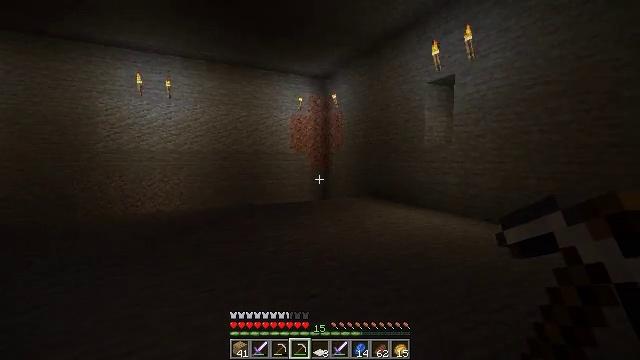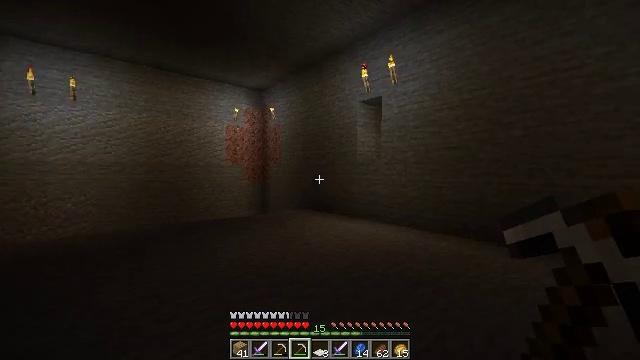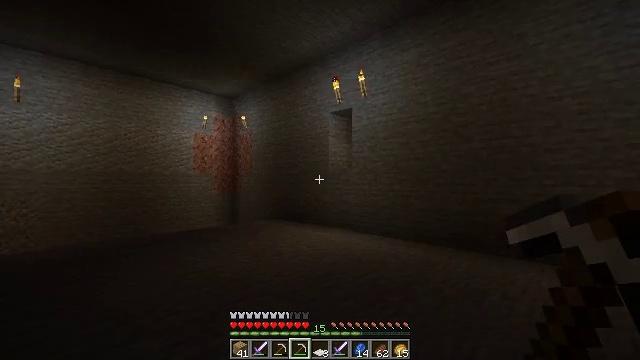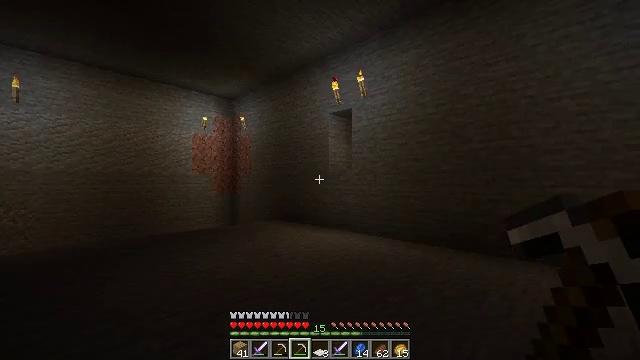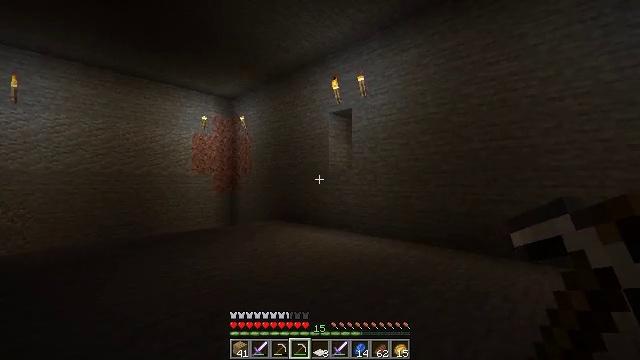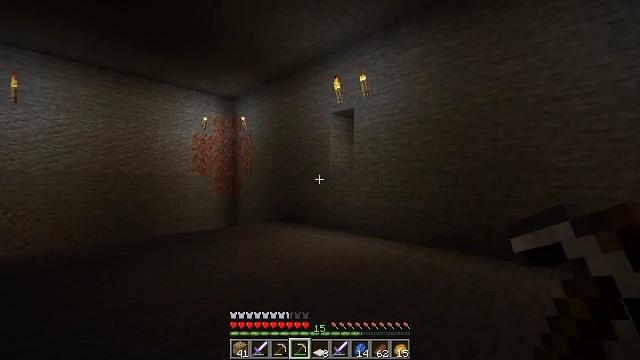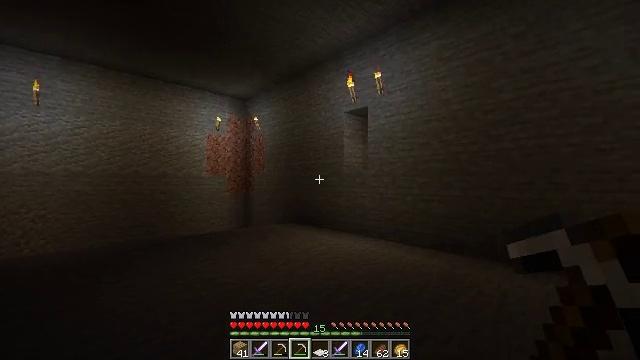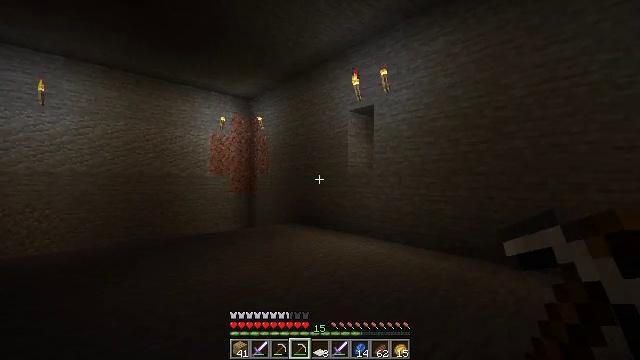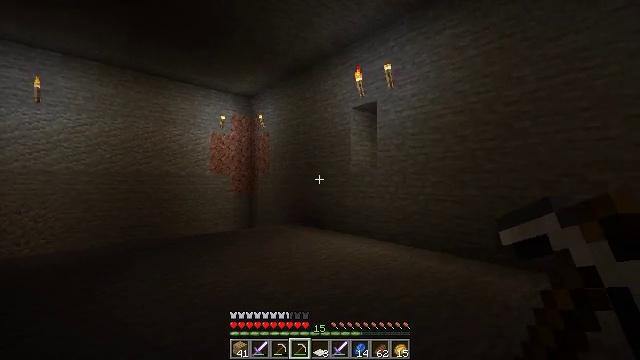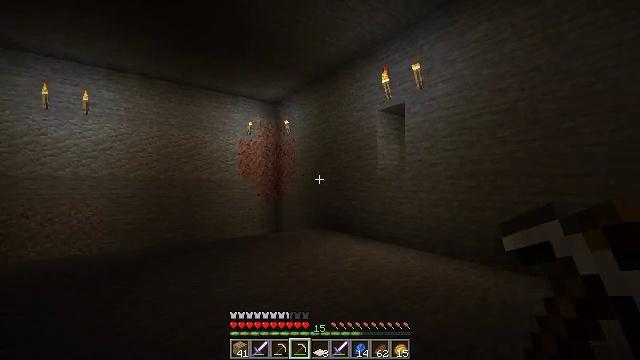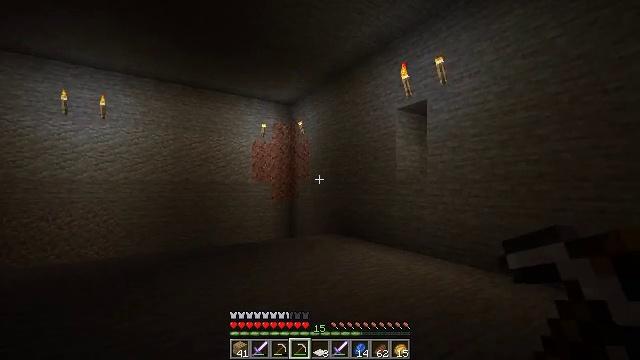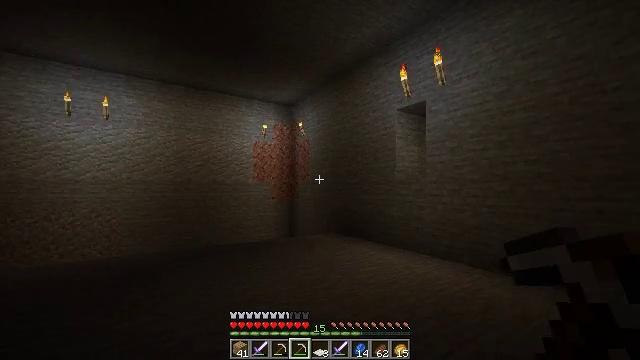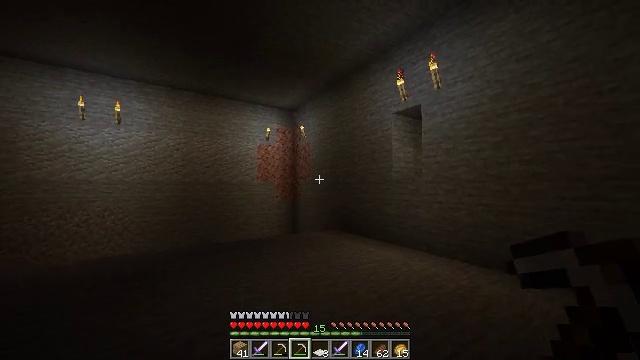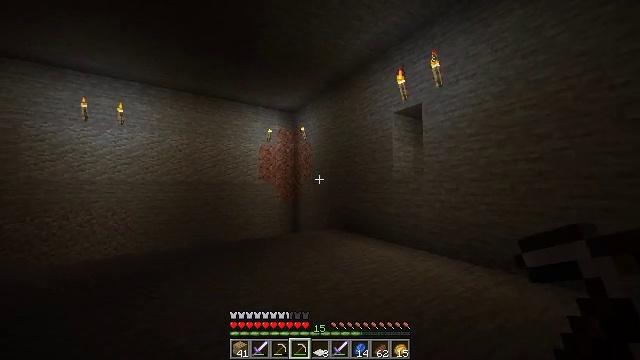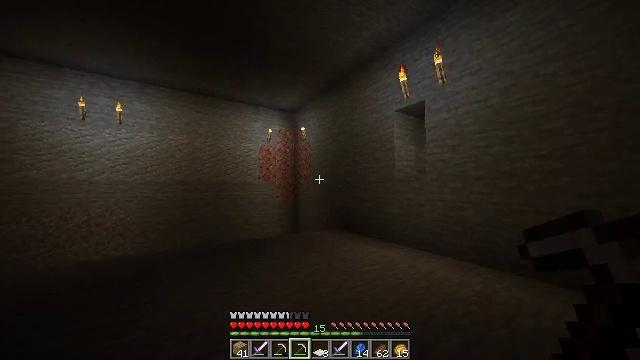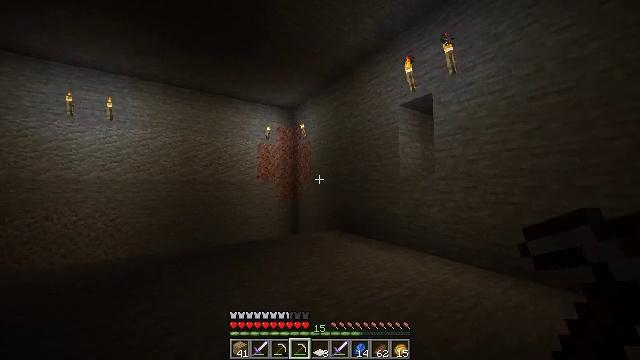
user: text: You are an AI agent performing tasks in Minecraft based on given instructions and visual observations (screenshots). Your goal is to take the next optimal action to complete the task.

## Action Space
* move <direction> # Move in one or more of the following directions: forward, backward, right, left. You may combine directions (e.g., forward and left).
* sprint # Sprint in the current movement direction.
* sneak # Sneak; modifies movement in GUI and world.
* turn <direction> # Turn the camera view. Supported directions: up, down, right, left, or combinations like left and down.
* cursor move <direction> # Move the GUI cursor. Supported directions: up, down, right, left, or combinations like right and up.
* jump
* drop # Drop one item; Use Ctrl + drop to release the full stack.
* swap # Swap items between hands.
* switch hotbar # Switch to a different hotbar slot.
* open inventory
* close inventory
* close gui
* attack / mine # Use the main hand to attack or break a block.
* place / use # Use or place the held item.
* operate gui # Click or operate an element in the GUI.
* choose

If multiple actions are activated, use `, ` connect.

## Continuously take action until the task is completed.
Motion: motion action
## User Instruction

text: Get a jungle sapling for replanting.
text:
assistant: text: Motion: turn right and up
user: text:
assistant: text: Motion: turn right and up
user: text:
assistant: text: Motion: no_op
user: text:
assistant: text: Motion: move forward
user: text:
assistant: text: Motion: move forward
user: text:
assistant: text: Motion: move forward, turn left
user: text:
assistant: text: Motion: move forward, turn left
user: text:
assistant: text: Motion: move forward
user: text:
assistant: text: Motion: move forward, turn left and up
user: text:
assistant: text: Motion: move forward, sprint, turn left
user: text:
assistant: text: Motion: move forward, sprint
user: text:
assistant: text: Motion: move forward, sprint
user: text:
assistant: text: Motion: move forward, sprint
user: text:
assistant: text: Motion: move forward
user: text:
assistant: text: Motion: move forward
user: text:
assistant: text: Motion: move forward
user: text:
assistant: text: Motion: move forward and move left
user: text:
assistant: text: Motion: move forward and move left, turn right
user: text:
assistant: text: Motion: move forward and move left, turn right
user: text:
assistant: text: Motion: move forward and move left, turn right
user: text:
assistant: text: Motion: move forward and move left, turn right
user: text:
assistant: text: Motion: move forward and move left, turn right
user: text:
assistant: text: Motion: move forward and move left, turn right
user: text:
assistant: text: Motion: move forward and move left, turn right
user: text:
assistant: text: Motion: move forward and move left
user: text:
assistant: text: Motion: move forward and move left
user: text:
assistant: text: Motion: move forward and move left, turn right
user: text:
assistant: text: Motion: move forward and move left, turn right and down
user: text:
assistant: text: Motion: move forward and move left, turn right and down
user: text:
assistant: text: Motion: move left, turn right